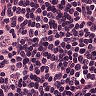
Metastatic tissue present: no